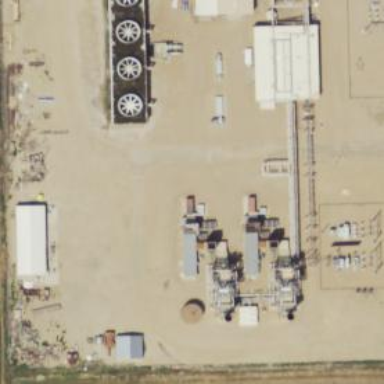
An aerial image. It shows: Gas turbine generator is in use.